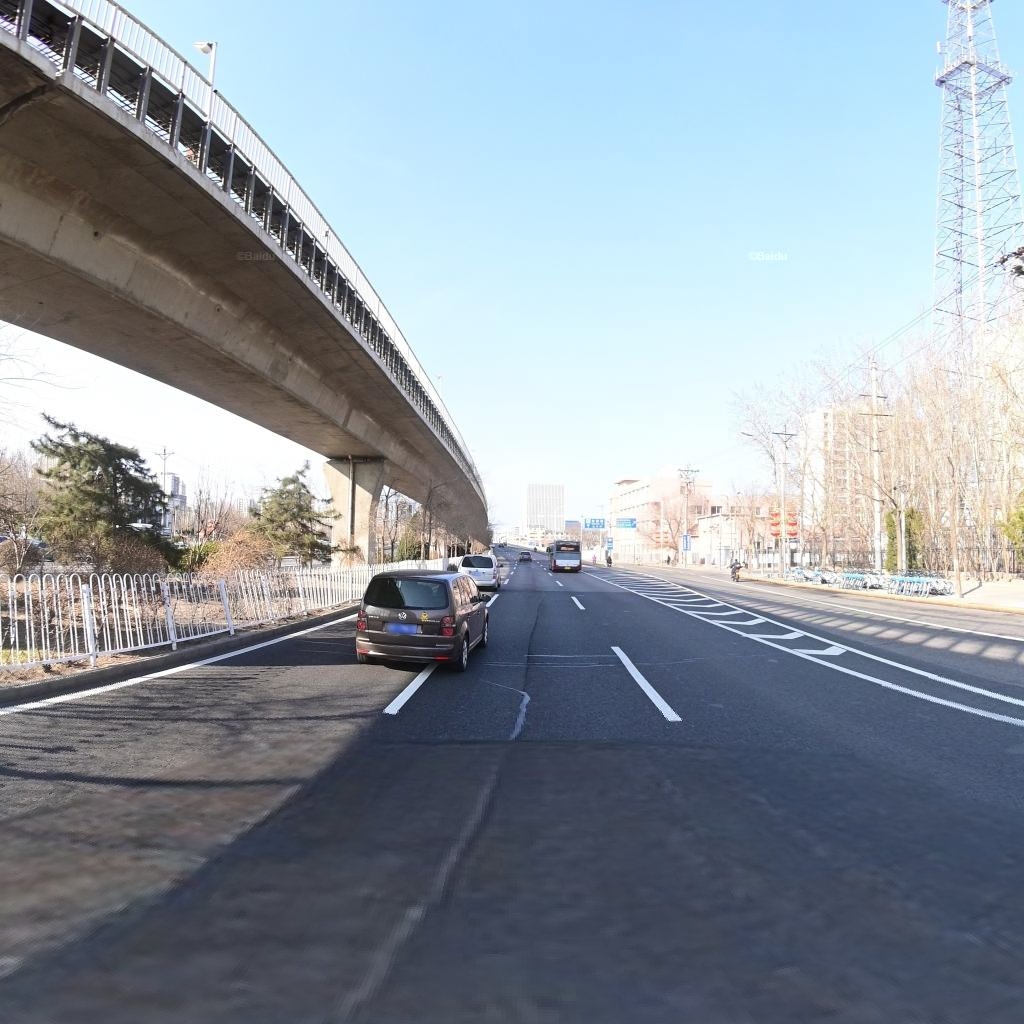
Region: Chaoyang
Road damage annotations: longitudinal crack, longitudinal patch, transverse patch